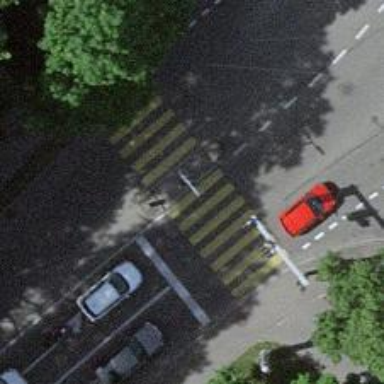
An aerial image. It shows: Kerb barrier.